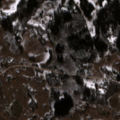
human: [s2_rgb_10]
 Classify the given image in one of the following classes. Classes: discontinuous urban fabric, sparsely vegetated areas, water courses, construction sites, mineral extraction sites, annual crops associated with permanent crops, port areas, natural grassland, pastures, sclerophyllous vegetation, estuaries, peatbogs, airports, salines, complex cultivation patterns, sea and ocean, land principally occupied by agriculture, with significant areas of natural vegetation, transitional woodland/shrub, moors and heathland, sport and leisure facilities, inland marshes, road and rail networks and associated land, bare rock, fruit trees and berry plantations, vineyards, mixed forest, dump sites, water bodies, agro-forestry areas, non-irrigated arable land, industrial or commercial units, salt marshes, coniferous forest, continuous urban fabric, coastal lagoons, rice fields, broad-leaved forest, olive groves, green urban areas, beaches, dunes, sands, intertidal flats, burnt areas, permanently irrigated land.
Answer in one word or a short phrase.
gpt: pastures, complex cultivation patterns, land principally occupied by agriculture, with significant areas of natural vegetation, mixed forest